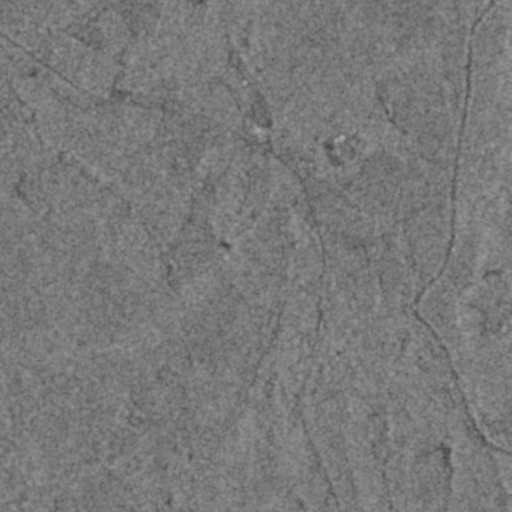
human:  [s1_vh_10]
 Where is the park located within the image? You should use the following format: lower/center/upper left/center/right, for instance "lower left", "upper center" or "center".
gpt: The park is located in the upper center of the image.
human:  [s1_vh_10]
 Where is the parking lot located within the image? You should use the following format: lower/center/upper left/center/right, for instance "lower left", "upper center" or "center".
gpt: The parking lot is located in the upper right of the image.
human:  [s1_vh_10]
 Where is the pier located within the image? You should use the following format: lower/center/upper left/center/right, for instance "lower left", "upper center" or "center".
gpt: The pier is located in the lower right of the image.
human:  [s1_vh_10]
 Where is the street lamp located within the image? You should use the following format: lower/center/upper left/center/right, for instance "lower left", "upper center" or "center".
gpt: The street lamp is located in the upper center of the image.
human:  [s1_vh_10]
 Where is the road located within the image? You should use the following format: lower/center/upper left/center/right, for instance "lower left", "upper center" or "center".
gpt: There is no road in the image.

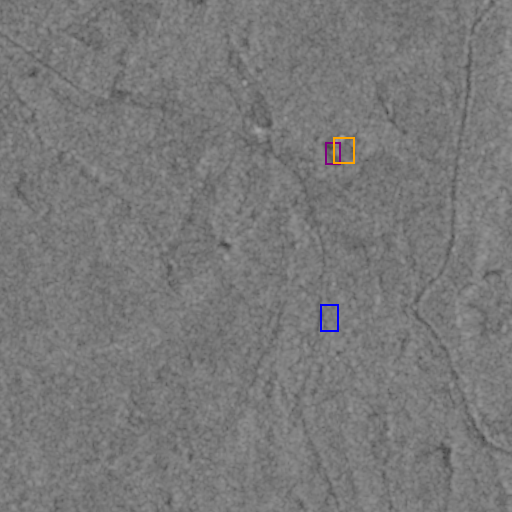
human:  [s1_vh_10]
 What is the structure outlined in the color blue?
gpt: The structure outlined in blue is a park.
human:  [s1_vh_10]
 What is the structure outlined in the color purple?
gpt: The structure outlined in purple is a parking lot.
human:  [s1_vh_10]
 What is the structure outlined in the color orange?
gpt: The structure outlined in orange is a building.
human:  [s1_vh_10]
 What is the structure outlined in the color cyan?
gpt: There is no cyan outline.